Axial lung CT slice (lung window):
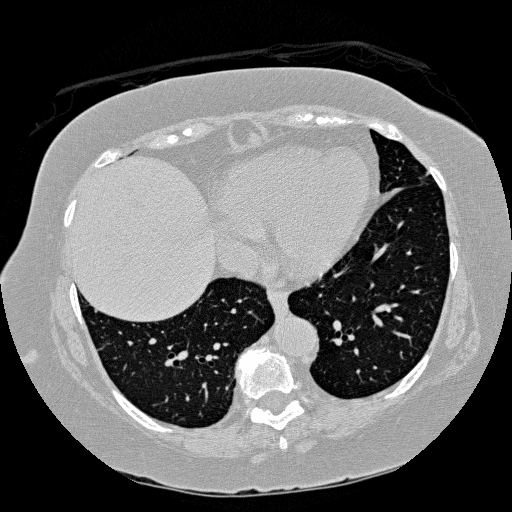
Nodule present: yes
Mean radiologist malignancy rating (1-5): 3